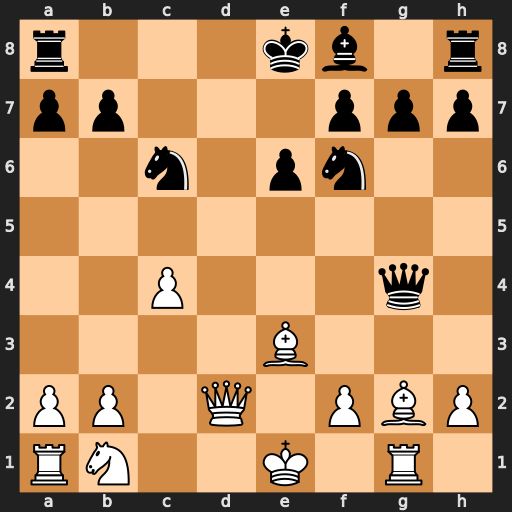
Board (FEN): r3kb1r/pp3ppp/2n1pn2/8/2P3q1/4B3/PP1Q1PBP/RN2K1R1
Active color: w
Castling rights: Qkq
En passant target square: -
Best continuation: Bxc6+ bxc6 Rxg4